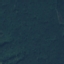
Label: Forest